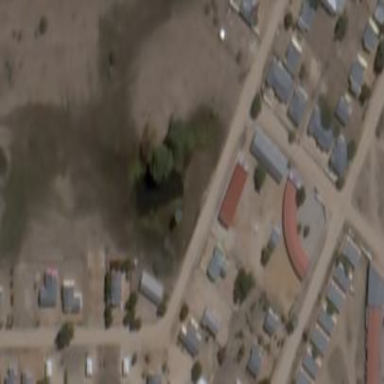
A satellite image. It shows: School.